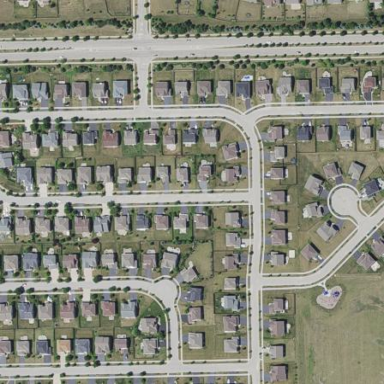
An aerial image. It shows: This residential area consists of single-family homes.